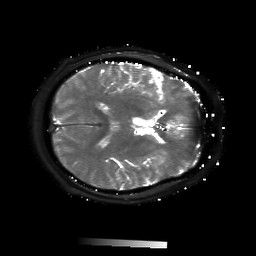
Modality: T2starmap
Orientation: axial
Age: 32
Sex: male
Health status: ill